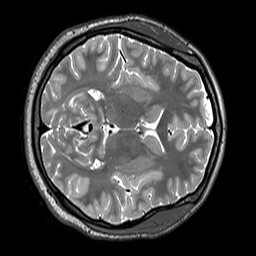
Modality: T2w
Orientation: axial
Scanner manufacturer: siemens
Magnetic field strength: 3 T
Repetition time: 3.2 s
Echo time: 0.406 s